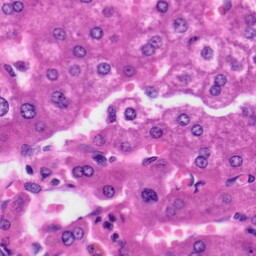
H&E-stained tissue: Liver